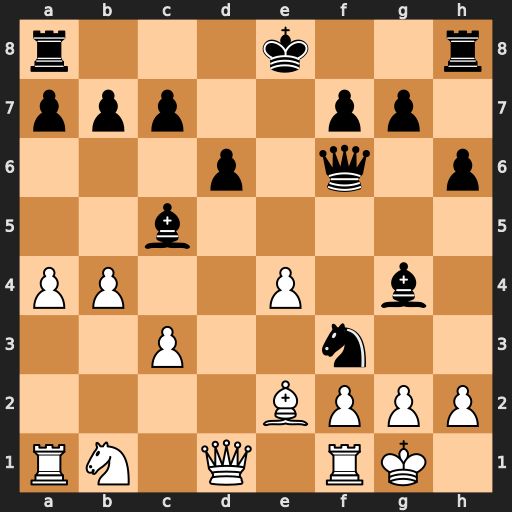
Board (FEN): r3k2r/ppp2pp1/3p1q1p/2b5/PP2P1b1/2P2n2/4BPPP/RN1Q1RK1
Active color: w
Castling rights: kq
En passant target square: -
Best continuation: Bxf3 Bxf3 Qxf3 Qxf3 gxf3